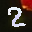
Label: 2